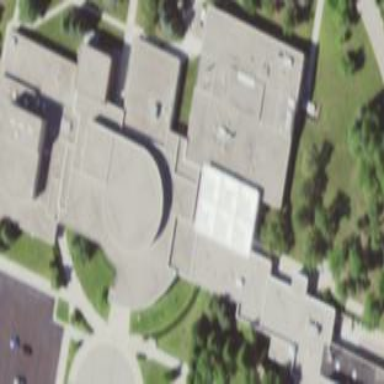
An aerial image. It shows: College building.